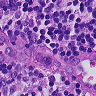
Metastatic tissue present: no